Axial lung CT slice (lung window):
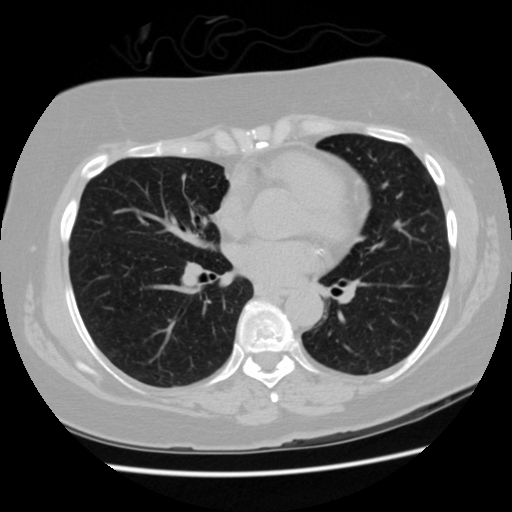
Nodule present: no